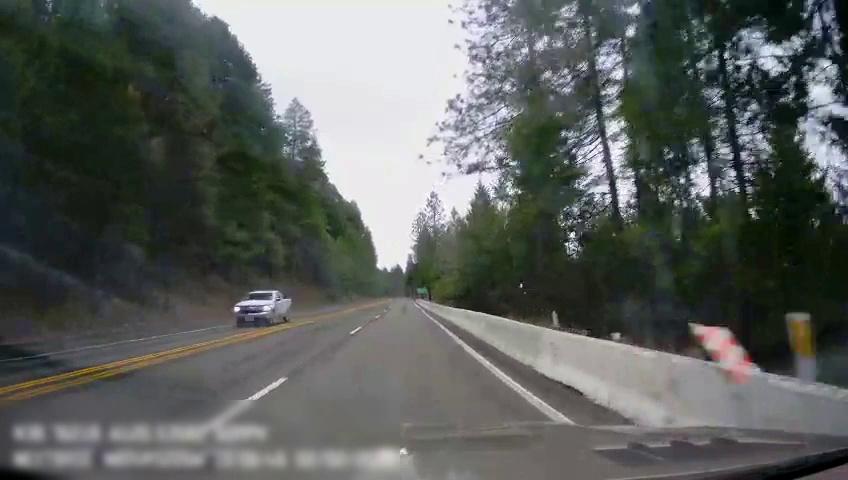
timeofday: Day
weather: Cloudy
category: Drivable Space
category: Vehicles | Truck
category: Lanes | Opposite Lane
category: Lanes | Opposite Lane
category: Lanes | Alternate Lane
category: Lanes | Current Lane
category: Lanes | Current Lane
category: Traffic | Signs